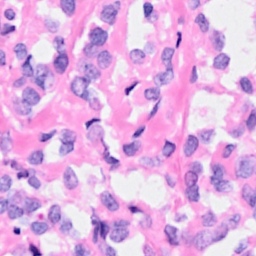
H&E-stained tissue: Breast